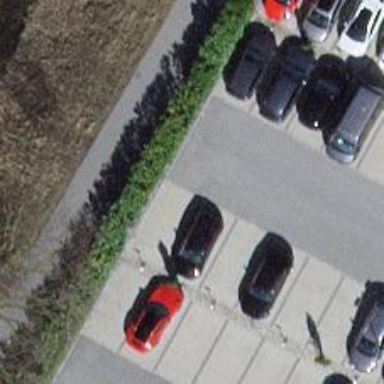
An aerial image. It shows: Asphalt parking aisle along service road.